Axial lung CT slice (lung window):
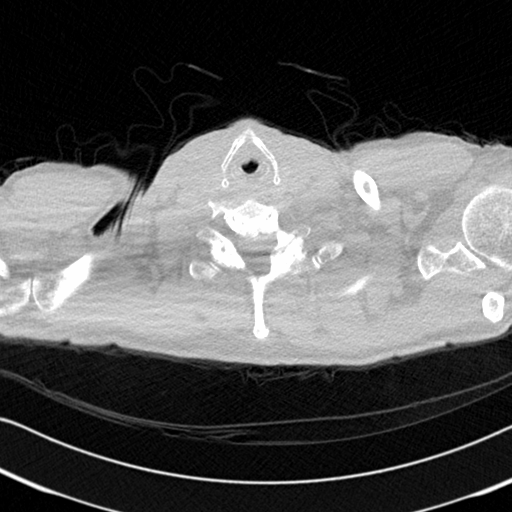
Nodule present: no